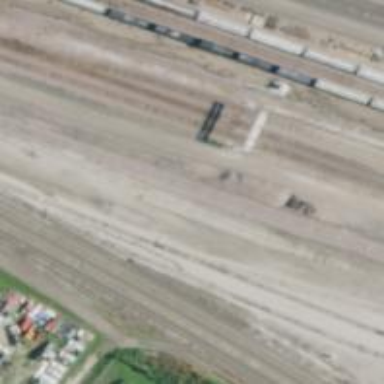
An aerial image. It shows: Railway siding for service.